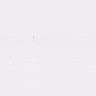
Metastatic tissue present: no